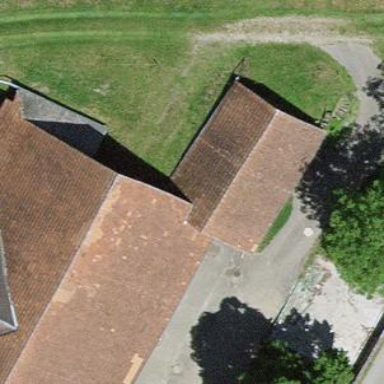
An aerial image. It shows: Garage.